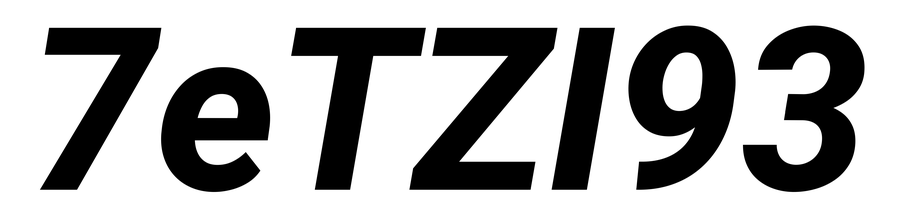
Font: Roboto-Italic_ExtraBold_Italic